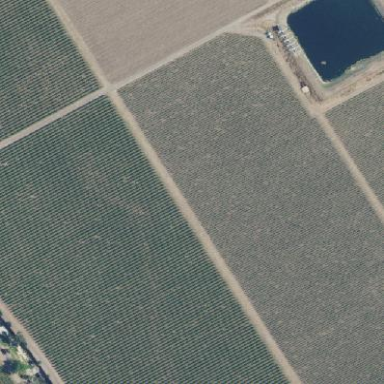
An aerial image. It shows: Vineyard with grape crops.